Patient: sex F, age 62
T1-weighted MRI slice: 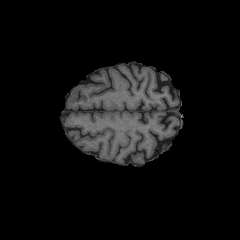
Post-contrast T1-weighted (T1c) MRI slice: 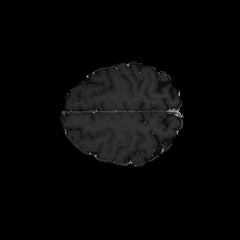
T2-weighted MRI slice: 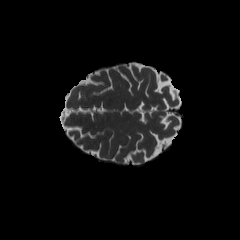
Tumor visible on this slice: no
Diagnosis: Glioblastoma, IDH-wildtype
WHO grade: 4